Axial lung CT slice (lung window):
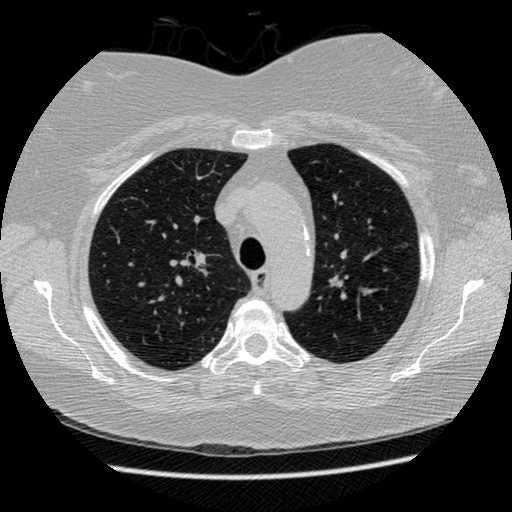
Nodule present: no